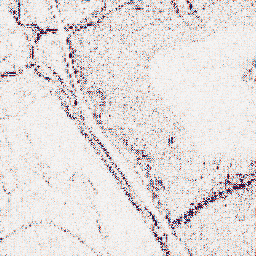
Category: wavelet
Decomposition family: wavelet_dwt
Decomposition parameters: wavelet: db2
level: 1
Upsampling method: fft_zeropad
Upsampling parameters: scale: 2
Upsampling scale: 2